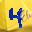
Label: 4